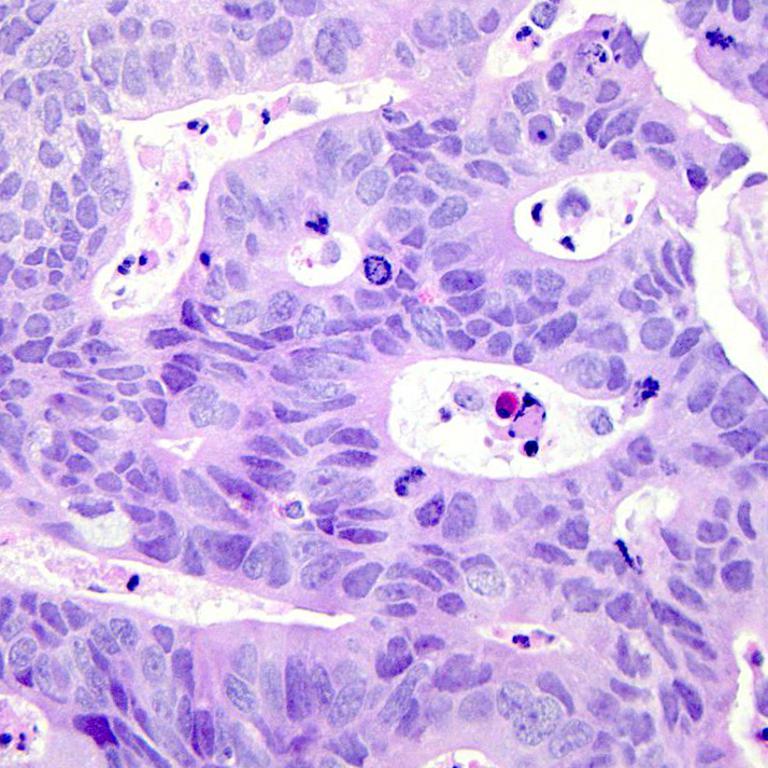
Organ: colon
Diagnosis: adenocarcinomas